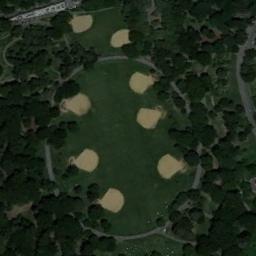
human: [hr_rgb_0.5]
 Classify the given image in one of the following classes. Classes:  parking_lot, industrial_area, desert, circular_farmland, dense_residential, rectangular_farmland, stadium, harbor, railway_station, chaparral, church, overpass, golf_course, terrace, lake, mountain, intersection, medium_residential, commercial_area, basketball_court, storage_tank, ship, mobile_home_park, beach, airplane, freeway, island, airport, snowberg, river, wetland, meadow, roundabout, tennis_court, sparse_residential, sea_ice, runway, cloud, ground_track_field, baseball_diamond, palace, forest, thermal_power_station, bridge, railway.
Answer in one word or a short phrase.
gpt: baseball_diamond